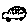
Label: car